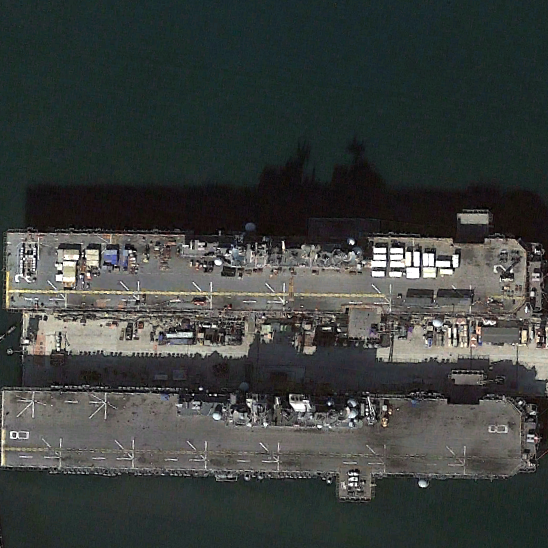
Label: assault